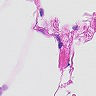
Metastatic tissue present: no